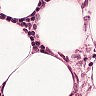
Metastatic tissue present: no